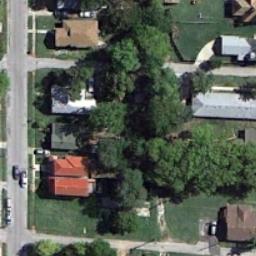
Label: residential